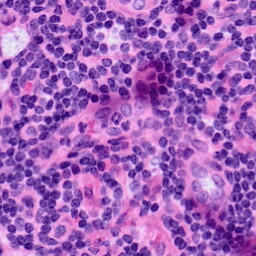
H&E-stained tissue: LymphNode